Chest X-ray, PA view. Patient: 43 years old, sex F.
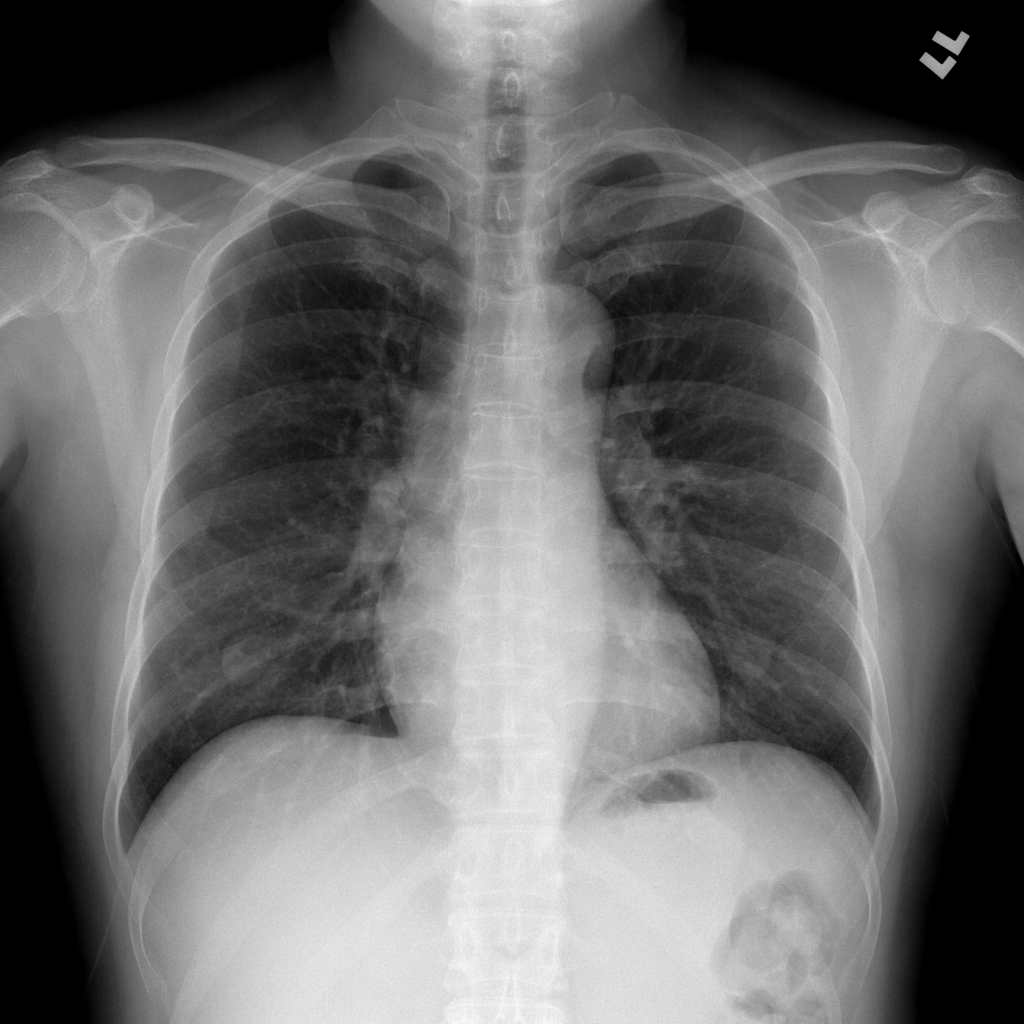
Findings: No Finding